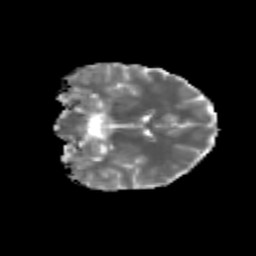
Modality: MD
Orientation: coronal
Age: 20
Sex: female
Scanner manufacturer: siemens
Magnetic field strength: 3 T
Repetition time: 3.5 s
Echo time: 0.125 s